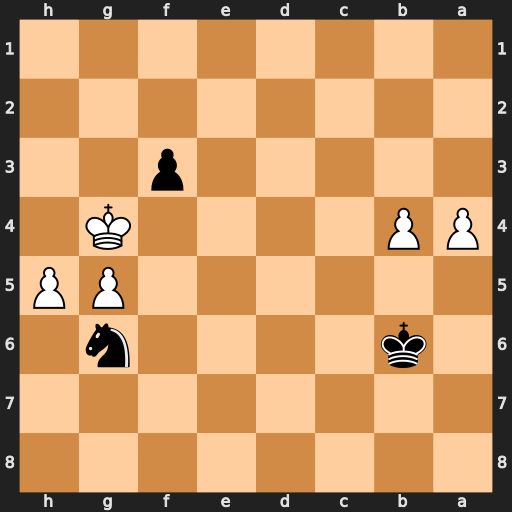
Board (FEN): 8/8/1k4n1/6PP/PP4K1/5p2/8/8
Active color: b
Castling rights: -
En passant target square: -
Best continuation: f2 hxg6 f1=Q